Question: I have been trying to figure out a good strategy to perform a bitmap crop using Actionscript3.
For example: I have a picture of a car and I want to crop out the car from the image alone and feather the edges so that they do not look jagged.
I am a flash noob and have only been using it for a couple of weeks. I've tried a couple of options and here is the last one that I have come up with it: I place red dots on stage that are draggable so that you can outline the object you want to crop and the dots are the bounds for a gradientFill that is used as the bitmap's mask. (I am using a radial gradient ... so the results are far from what I want, since the car is not an oval).
(ignore the random yellow dotted oval)

'''
package code{
import flash.display.Sprite;
import flash.display.Bitmap;
import flash.display.BitmapData;
import flash.events.Event;
import flash.events.MouseEvent;
//import flash.display.Graphics;
import fl.controls.Button;
import code.CropDot;
import flash.display.MovieClip;
import flash.display.GradientType;
import flash.display.SpreadMethod;
import flash.geom.Matrix;
import flash.display.Shape;
//import fl.controls.RadioButton;
public class BitmapEdit extends Sprite{
public var maskee:MovieClip;
public var bitmap:Bitmap;
public var dots:Sprite;
public var fill:MovieClip;
public var numDots:int;
public var circ:Shape = new Shape();
////////////////////
public var mat:Matrix=new Matrix();
public var circRad:Number=50;
public var offsetX:int;
public var offsetY:int;
public function BitmapEdit(bmp:Bitmap){
trace("bitmapedit");
//MASK Stuff
//--------------
bitmap = new Bitmap(bmp.bitmapData);
maskee = new MovieClip();
maskee.addChild(bitmap);
fill = new MovieClip();
this.addChild(maskee);
this.addChild(fill);
maskee.mask = fill;
maskee.cacheAsBitmap = true;
fill.cacheAsBitmap = true;
// DOTS DOTS DOTS
//---------------
dots = new Sprite();
numDots = 12;
offsetX = 90;
offsetY = 90;
cX = dot0.x+offsetX;
cY = dot0.y+offsetY;
rangeX = [cX,cX];
rangeY = [cY,cY];
for(var i:int=0;i<numDots;i++){
this['dot'+i.toString()].x += offsetX;
this['dot'+i.toString()].y += offsetY;
//this['dot'+i.toString()].name = 'dot'+i.toString();
dots.addChild(this['dot'+i.toString()])
cX+=dotX;
cY+=dotY;
if(dotX<=rangeX[0])
rangeX[0]=dotX;
else if(dotX>rangeX[1])
rangeX[1]=dotX;
if(dotY<=rangeY[0])
rangeY[0]=dotY;
else if(dotY>rangeY[1])
rangeY[1]=dotY;
}
cdot.x = cX;
cdot.y = cY;
this.addChild(dots);
fill.graphics.lineStyle(3,0,1.0,true);
this.addEventListener(Event.ENTER_FRAME, enterFrameHandler);
}
public var cX:Number;
public var cY:Number;
public var dotX:Number;
public var dotY:Number;
public var prevdotX:Number;
public var prevdotY:Number;
public var rangeX:Array;
public var rangeY:Array;
protected function enterFrameHandler(e:Event){
//draw lines between dots
this.setChildIndex(fill,this.numChildren-2);
this.setChildIndex(dots,this.numChildren-1);
fill.graphics.clear();
//-Draw Fill
var fW = rangeX[1]-rangeX[0];
var fH = rangeY[1]-rangeY[0];
mat.createGradientBox(fW, fH, 0, cX-fW/2, cY-fH/2);
//fill.graphics.beginFill(0,1);
//fill.graphics.beginBitmapFill(bitmap.bitmapData);
//mat = new Matrix();
//fill.graphics.beginFill(0,1);
fill.graphics.beginGradientFill(GradientType.RADIAL,[0x000000, 0x000000], [1, 0], [123,255], mat, SpreadMethod.PAD, "rgb", 0);
fill.graphics.moveTo(dot0.x, dot0.y);
cX = dot0.x;
cY = dot0.y;
prevdotX = dot0.x;
prevdotY = dot0.y;
rangeX = [cX,cX];
rangeY = [cY,cY];
for(var i:int=1; i<numDots; i++){
dotX = this['dot'+i.toString()].x;
dotY = this['dot'+i.toString()].y;
fill.graphics.lineTo( dotX, dotY);
cX+=dotX;
cY+=dotY;
if(dotX<=rangeX[0])
rangeX[0]=dotX;
else if(dotX>rangeX[1])
rangeX[1]=dotX;
if(dotY<=rangeY[0])
rangeY[0]=dotY;
else if(dotY>rangeY[1])
rangeY[1]=dotY;
}
cX/=numDots;
cY/=numDots;
//trace("ctr:"+cX+","+cY);
cdot.x = cX;
cdot.y = cY;
fill.graphics.lineTo(dot0.x,dot0.y);
// */
//EndFill
fill.graphics.endFill();
}
function toRad(a:Number):Number {
return a*Math.PI/180;
}
}
}
'''
1) How can I fade just the edges of this custom-shaped fill outlined by the red dots?
2) I want to save the image out to a file once it's cropped. What strategy would be better for doing this using a BitmapFill or a GradientFill as a Mask (If it's possible with both)?
3) I may be using this strategy to crop faces later on.. anyone know of any good face detection APIs for as3? (also edge detection APIs)
Thanks ahead everyone :)
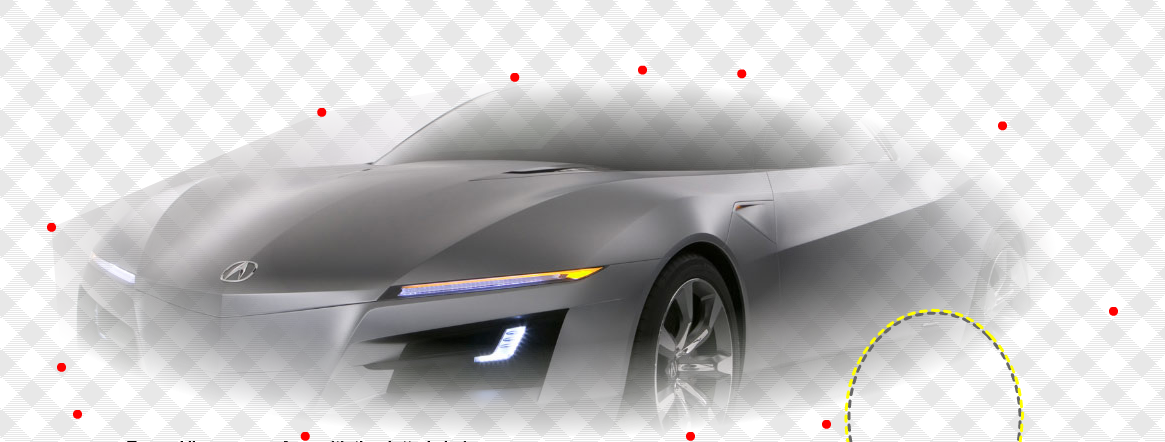
Answer: 1 ) what I've been using was creating a rectangle (for my needs) but a polygon should work...
basically I create a graphic apply the blur filter and use it as mask. (instead of using the gradient)
2 ) have a look at the <URL> but there are other choices. Basically if you create a bitmap and use the draw function you can have a bitmap for exporting,
3 ) you should have a look at haar cascades in as3 here's one link with a lot of info for that, it's pretty slow in as3 for now, but who knows, maybe with the new molehills api this might change soon. <URL>